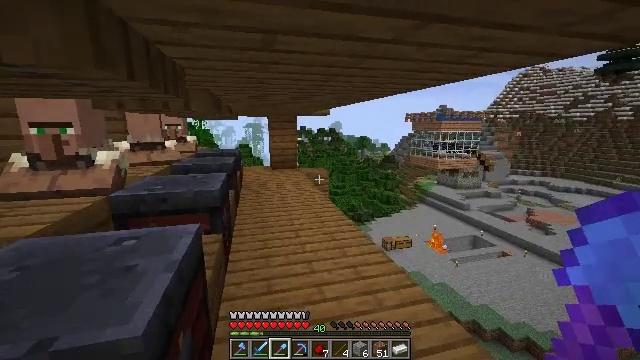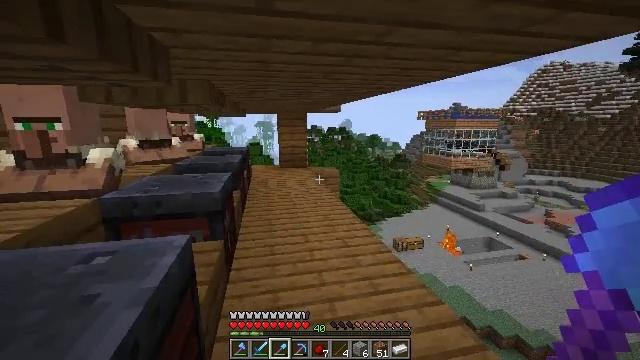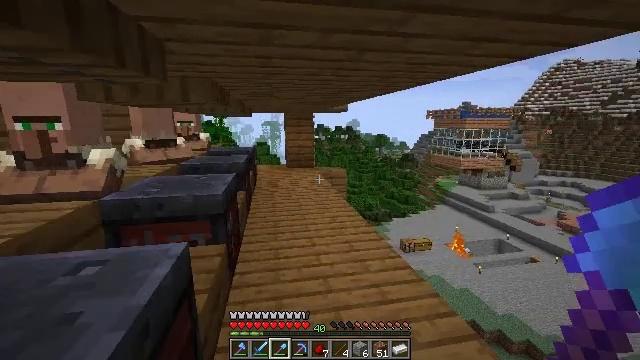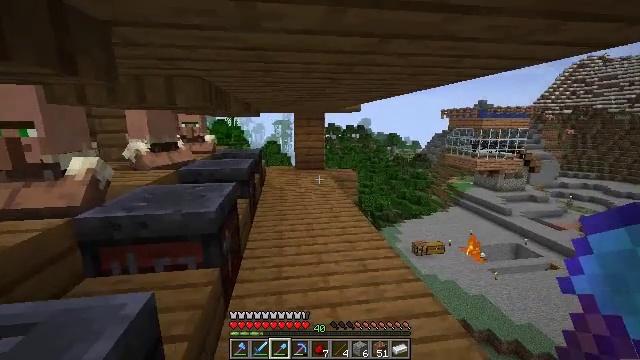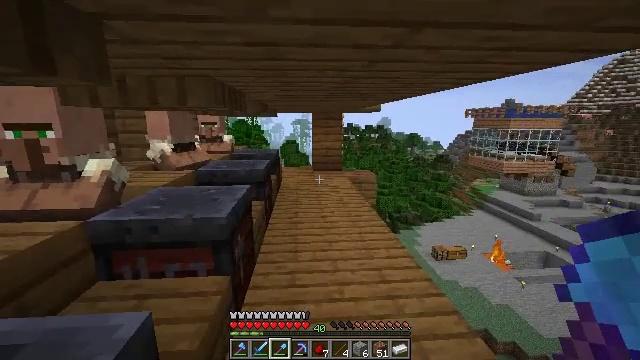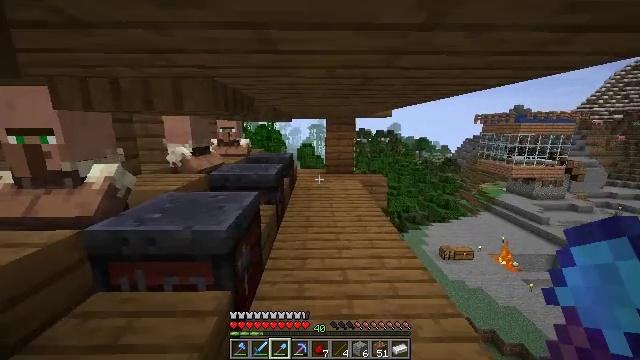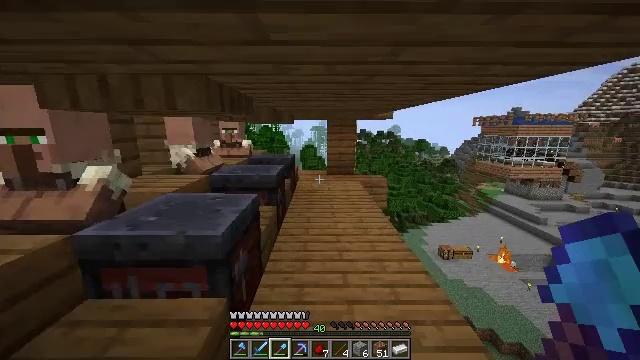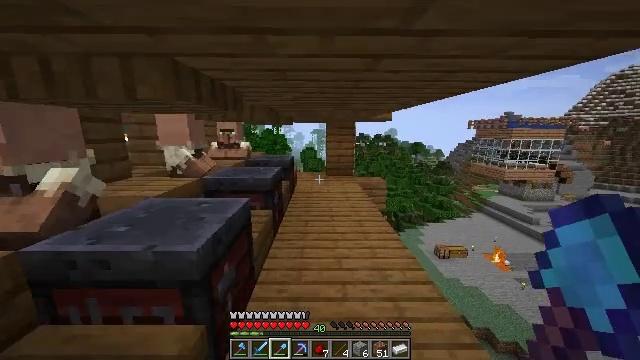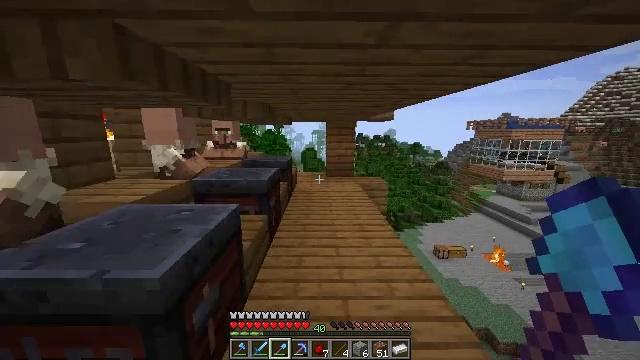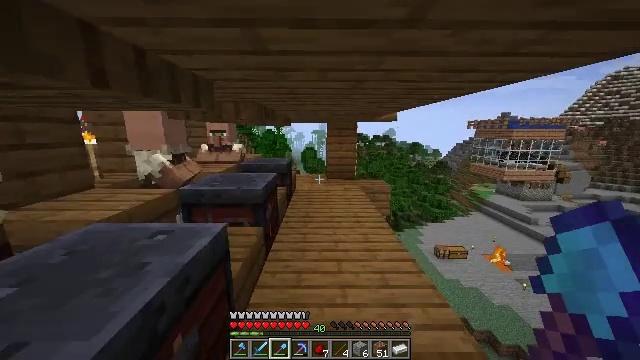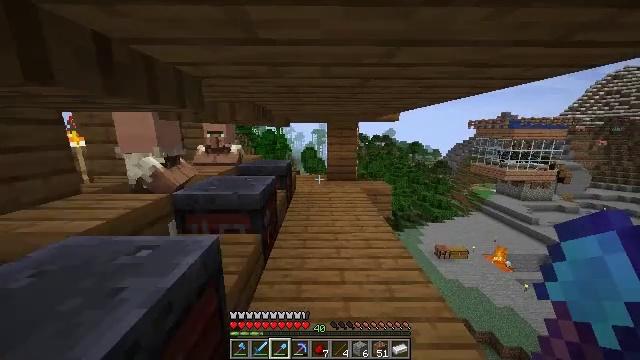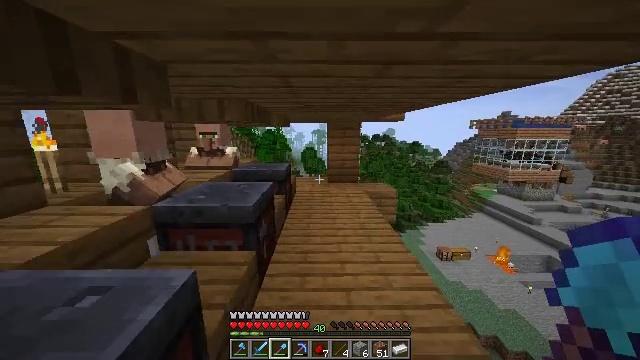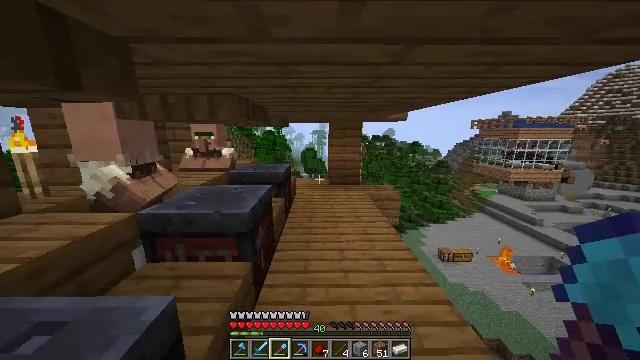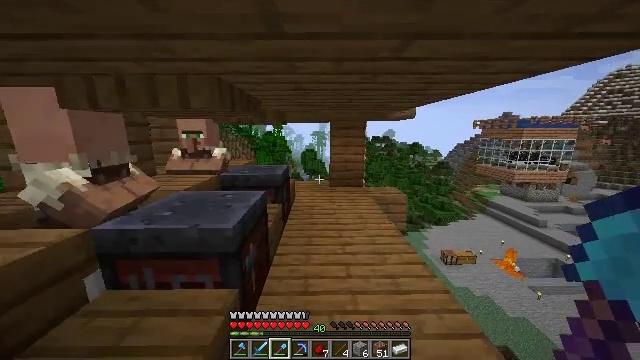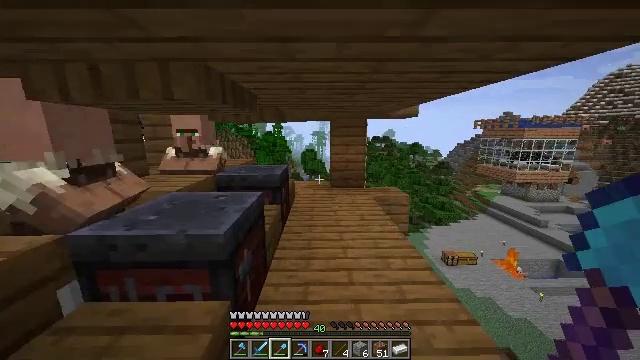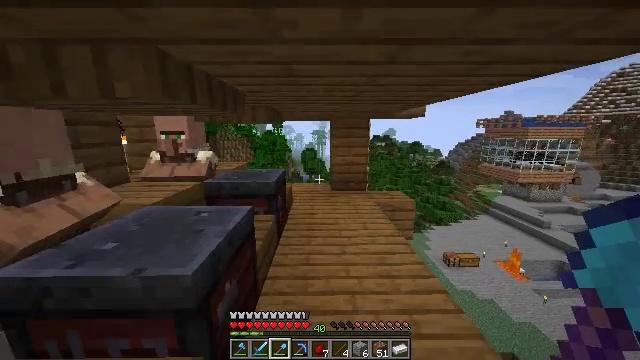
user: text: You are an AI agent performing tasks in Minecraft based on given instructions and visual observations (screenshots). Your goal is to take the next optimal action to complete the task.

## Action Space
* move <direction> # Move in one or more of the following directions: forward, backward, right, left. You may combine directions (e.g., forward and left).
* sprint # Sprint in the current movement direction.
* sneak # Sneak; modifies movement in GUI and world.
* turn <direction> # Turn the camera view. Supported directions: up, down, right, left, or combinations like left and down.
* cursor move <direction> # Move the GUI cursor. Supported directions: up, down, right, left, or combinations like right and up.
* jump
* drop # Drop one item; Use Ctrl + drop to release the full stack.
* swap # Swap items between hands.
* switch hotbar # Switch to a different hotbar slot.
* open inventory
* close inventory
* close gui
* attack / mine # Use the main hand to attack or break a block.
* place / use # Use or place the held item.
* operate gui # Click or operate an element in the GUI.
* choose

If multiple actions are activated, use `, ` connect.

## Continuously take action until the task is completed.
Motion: motion action
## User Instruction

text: Prepare materials and make redstone.
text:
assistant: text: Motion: move forward, turn left
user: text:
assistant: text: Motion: move forward, turn left
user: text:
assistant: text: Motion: move forward, turn left
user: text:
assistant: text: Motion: move forward, sprint, turn left
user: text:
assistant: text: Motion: move forward, sprint, turn left
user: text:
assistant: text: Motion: move forward, sprint
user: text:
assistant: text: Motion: move forward
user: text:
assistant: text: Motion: move forward
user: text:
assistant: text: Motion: move forward, sprint
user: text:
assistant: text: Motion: move forward, sprint
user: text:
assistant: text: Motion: move forward
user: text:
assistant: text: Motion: move forward
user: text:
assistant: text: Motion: move forward, sprint
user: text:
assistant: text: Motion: move forward, sprint
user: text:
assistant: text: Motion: move forward, sprint
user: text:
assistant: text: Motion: move forward
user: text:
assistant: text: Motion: move forward, sprint, turn right
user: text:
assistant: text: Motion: move forward, sprint
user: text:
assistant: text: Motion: move forward, sprint, turn right
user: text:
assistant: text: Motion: move forward
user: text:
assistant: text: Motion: move forward
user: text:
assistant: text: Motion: move forward
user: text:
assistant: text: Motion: move forward
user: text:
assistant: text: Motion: move forward, sprint, turn right
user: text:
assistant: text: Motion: move forward, sprint, turn right
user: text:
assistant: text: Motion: move forward, sprint, turn right and down
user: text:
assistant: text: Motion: move forward, turn right and down
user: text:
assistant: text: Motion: move forward, turn right
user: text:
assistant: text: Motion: move forward, turn right
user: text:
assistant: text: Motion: move forward, turn right and down